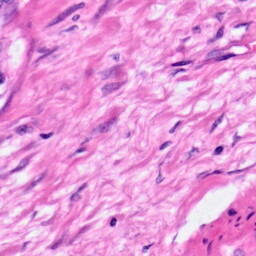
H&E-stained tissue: Pancreatic